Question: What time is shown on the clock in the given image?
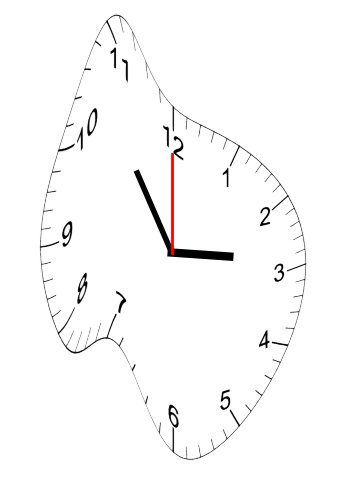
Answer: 02:54:00